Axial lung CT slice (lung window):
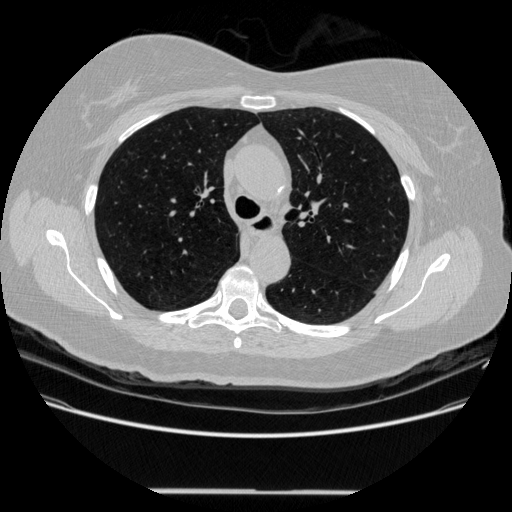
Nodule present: no